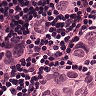
Metastatic tissue present: yes